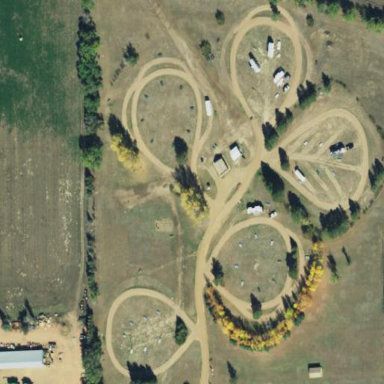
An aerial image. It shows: Campsite with sanitary dump station available.